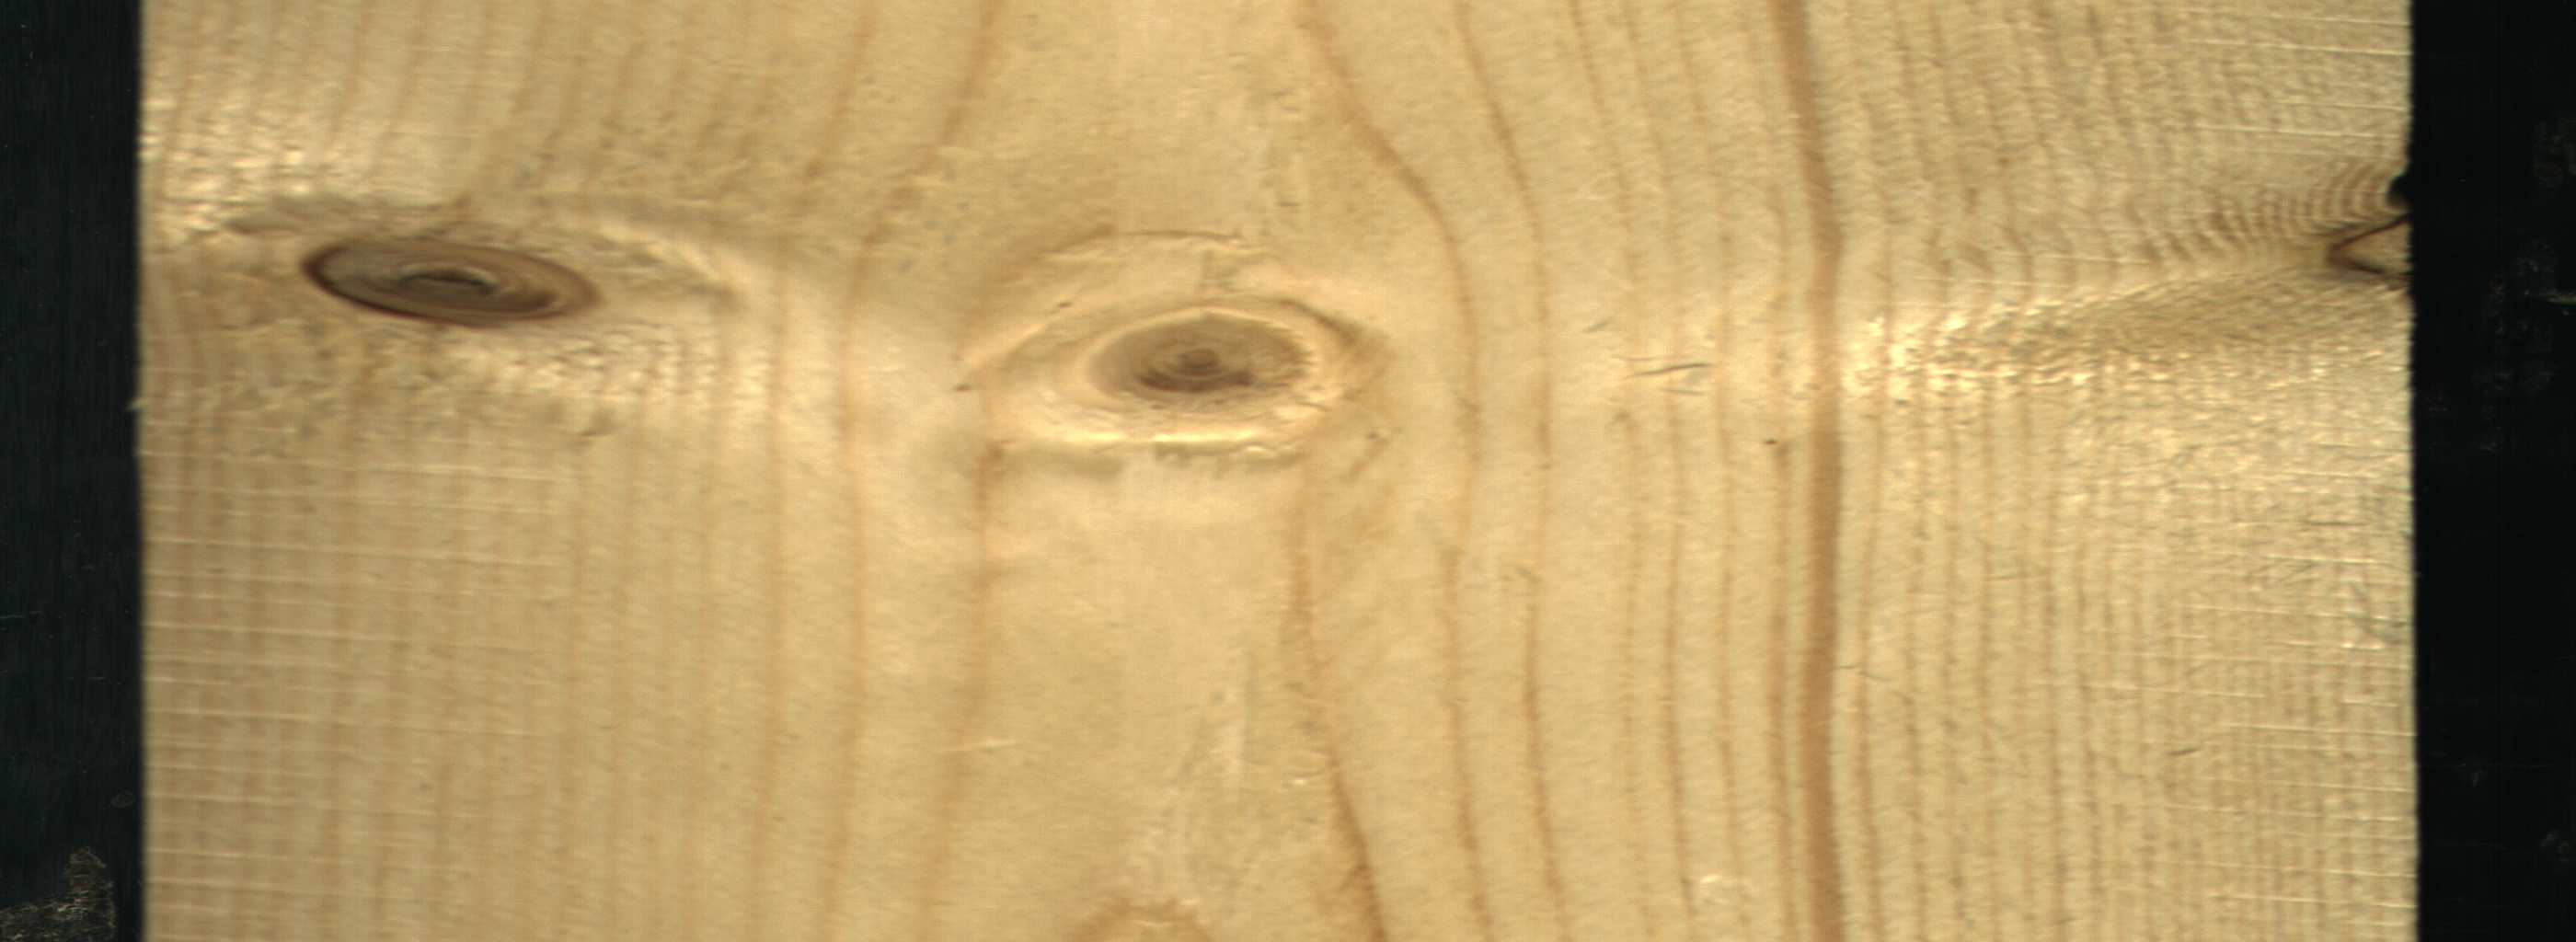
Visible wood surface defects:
Live_Knot
Live_Knot
Live_Knot